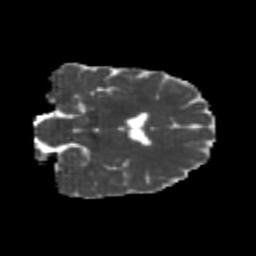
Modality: MD
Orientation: coronal
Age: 24
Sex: female
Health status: healthy
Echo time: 0.074 s